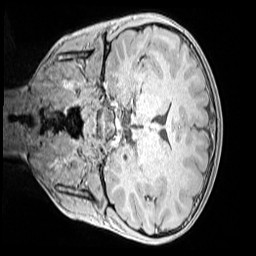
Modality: MP2RAGE
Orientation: coronal
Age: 11
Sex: male
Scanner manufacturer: siemens
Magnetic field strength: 3 T
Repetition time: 4 s
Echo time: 0.00299 s